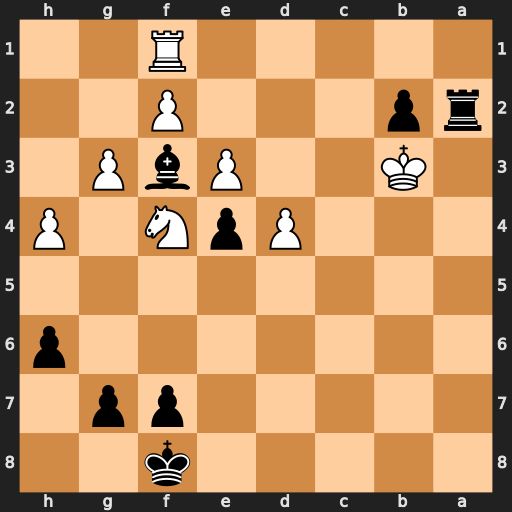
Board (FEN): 5k2/5pp1/7p/8/3PpN1P/1K2PbP1/rp3P2/5R2
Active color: b
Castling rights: -
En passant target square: -
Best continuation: Ra1 Kxb2 Rxf1